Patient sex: F
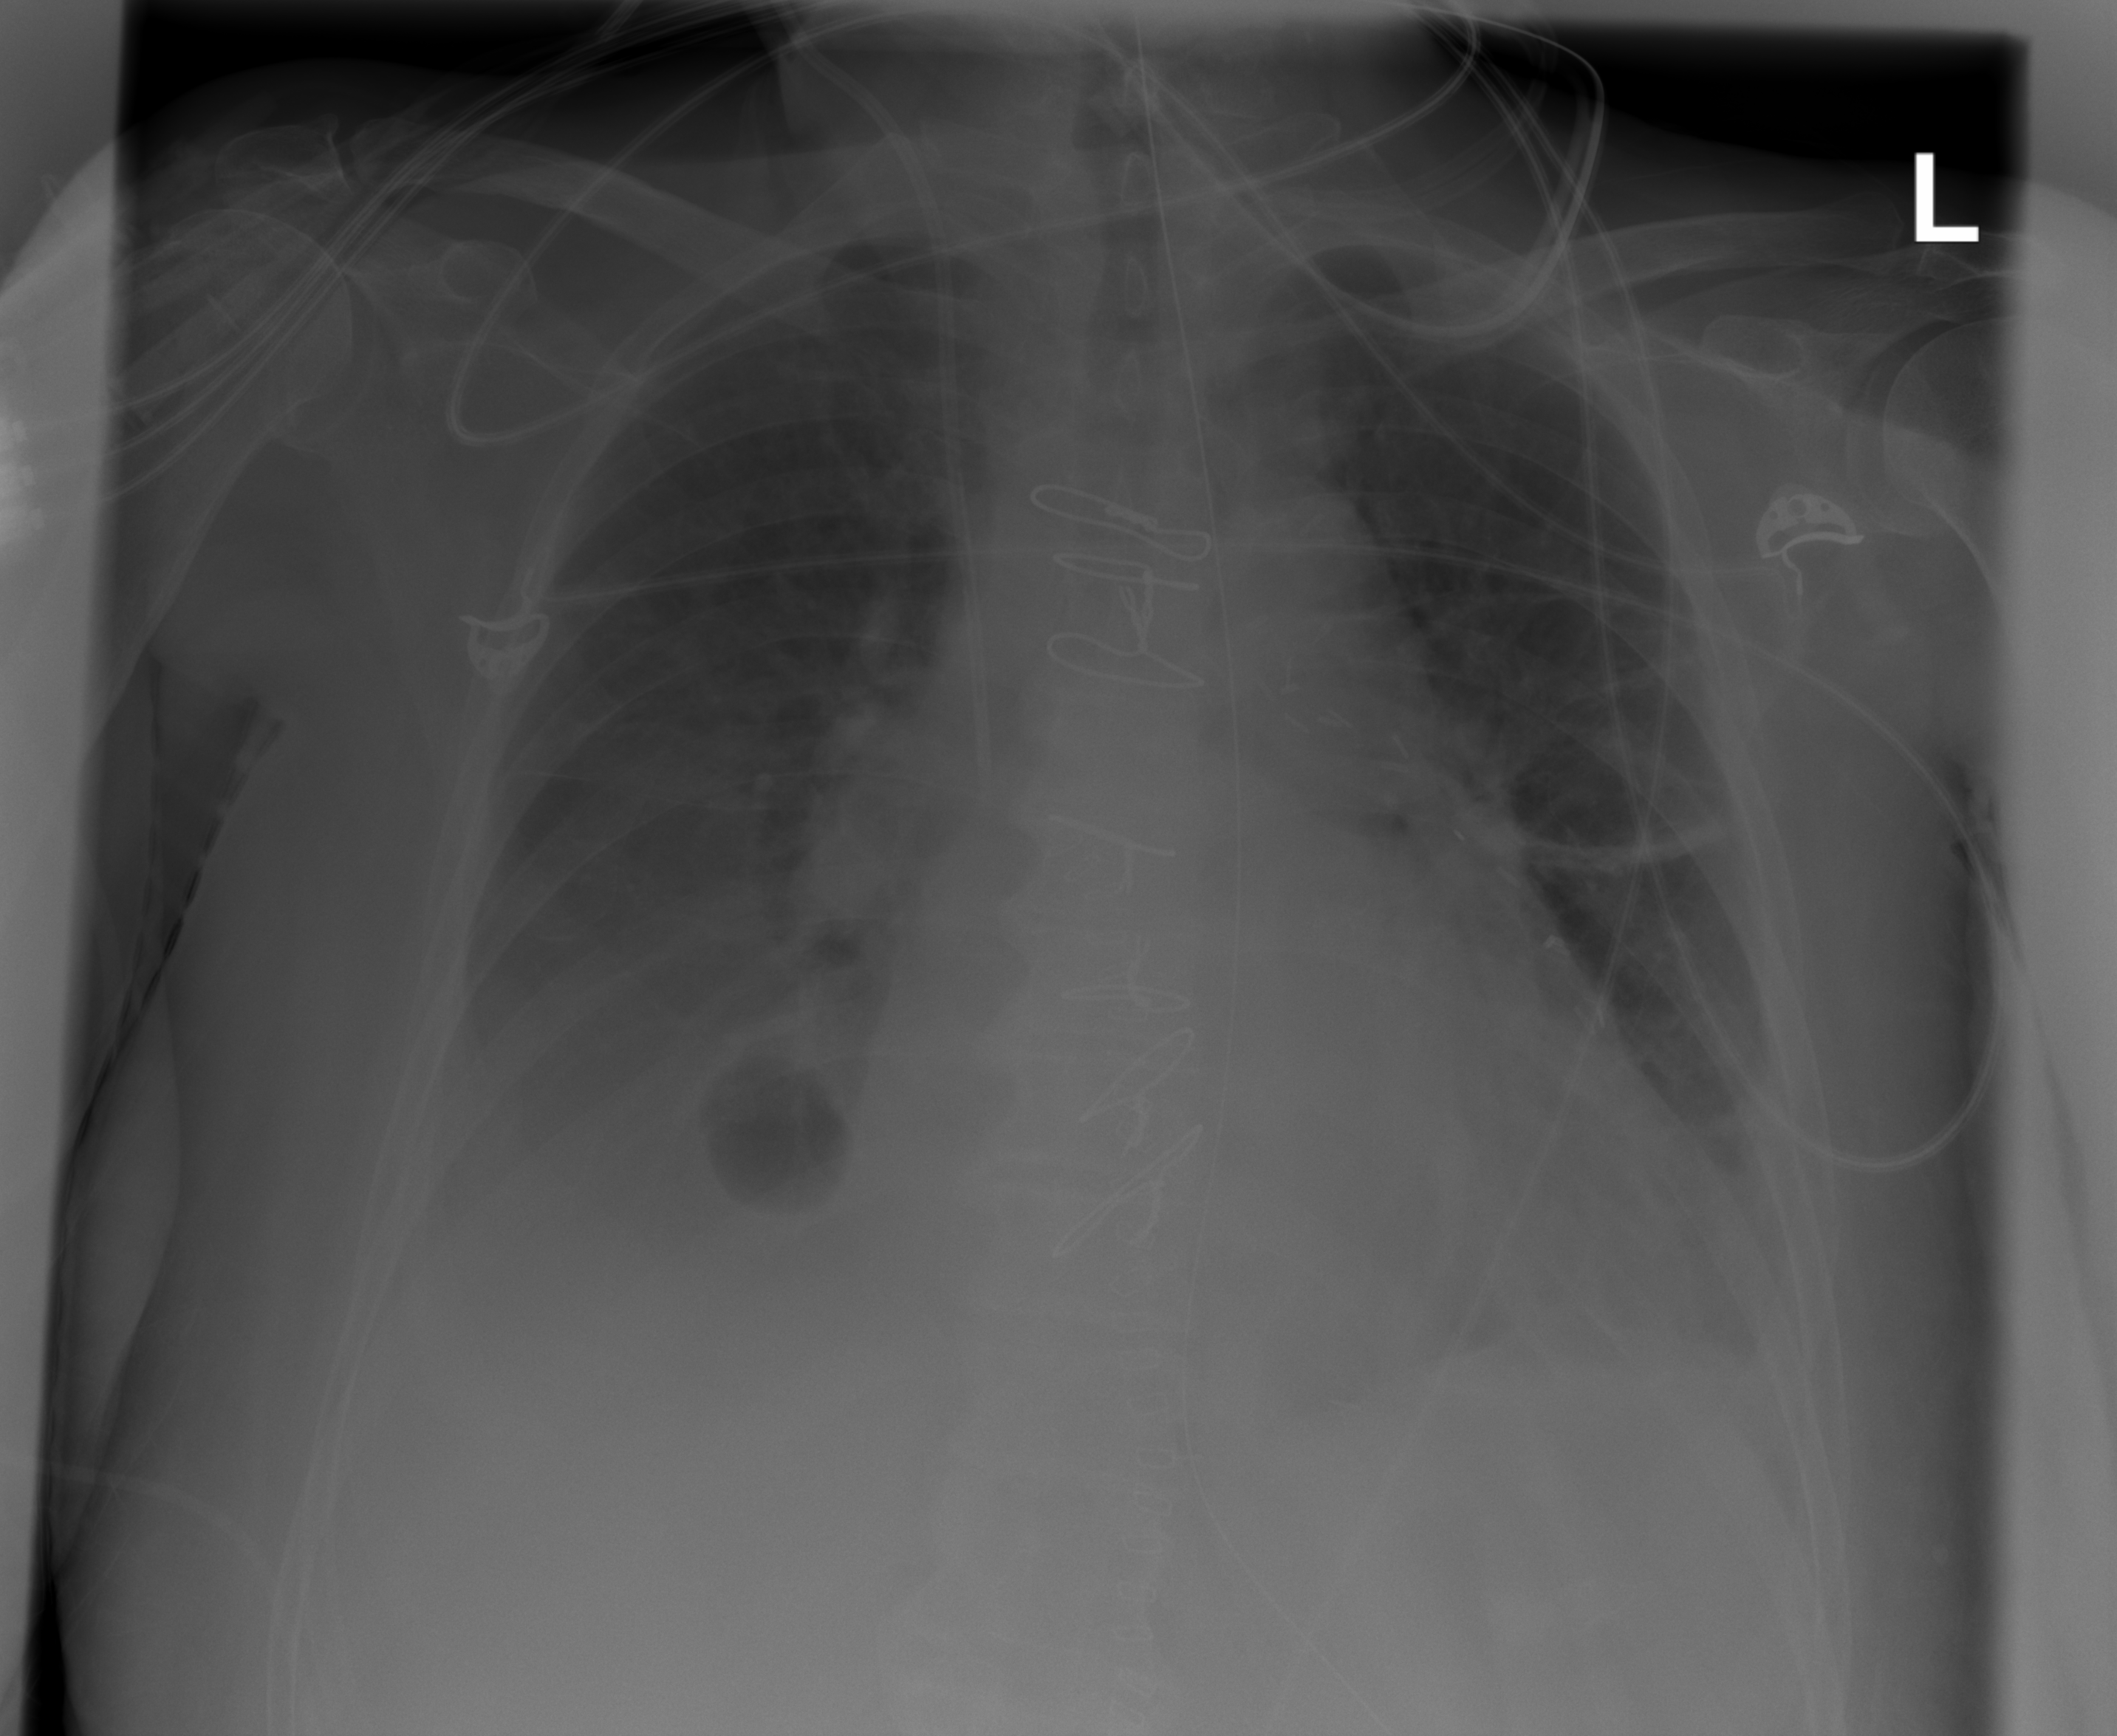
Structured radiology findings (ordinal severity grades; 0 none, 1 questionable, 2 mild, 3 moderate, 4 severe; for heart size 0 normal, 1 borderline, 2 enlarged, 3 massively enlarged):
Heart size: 2
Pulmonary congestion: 2
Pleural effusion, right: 2
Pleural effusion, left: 2
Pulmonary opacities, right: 0
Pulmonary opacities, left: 0
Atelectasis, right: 2
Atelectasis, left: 2